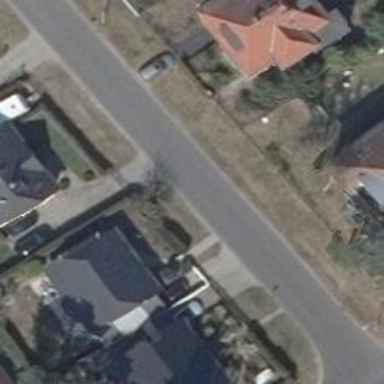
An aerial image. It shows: Footway along the road.